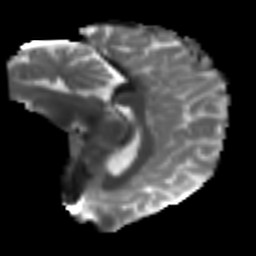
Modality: T2w
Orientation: sagittal
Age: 26
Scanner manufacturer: siemens
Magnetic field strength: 3 T
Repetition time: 4.52 s
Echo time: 0.084 s